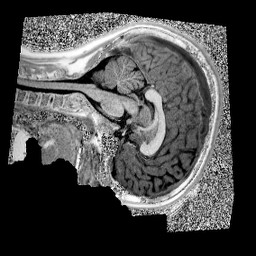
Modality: UNIT1
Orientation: sagittal
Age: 12
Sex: male
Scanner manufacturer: siemens
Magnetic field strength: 3 T
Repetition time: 4 s
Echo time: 0.00299 s